Question: I have two div elements side by side, but for some reason there is a margin between them of a few pixels.
I cannot see why as there is no inheritance of a margin on these divs according to Chrome's dev tools.
This is the output i get:

My HTML:
'''
<div class="wrap">
<div class="menu_wrap center">
<div class="row">
<div style="width:200px;" class="display vdisplay brdr">Name</div>
<div style="width:100px;" class="display vdisplay brdr">Surname</div>
</div>
</div>
</div>
'''
My CSS including the possible inheritance attributes is:
'''
*, *:before, *:after {
-moz-box-sizing: border-box; -webkit-box-sizing: border-box; box-sizing: border-box;
}
body{
padding:0px;
margin:0px;
}
.wrap{
margin:0 auto;
width:900px;
background-color:#adadad;
padding-top:30px;
}
.center{
margin:0 auto;
}
.display{
display:inline-block;
}
.vdisplay{
vertical-align:top;
}
.menu_wrap{
width:850px;
}
.row{
margin-bottom:3px;
border:1px solid black;
width:100%;
}
.brdr{
border:1px solid black;
}
'''
I've included all the related elements that they could possibly inherit - I still don't know why this gap persists! Its driving me crazy!
Any one able to explain where this gap is coming from ?
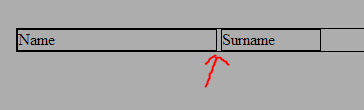
Answer: There's a bit of a strange behaviour when it comes to setting elements in the same line in HTML. There's a really good article about this problem and some solutions for it here:
<URL>
But I will give you the quick summary:
Basically, any elements that are placed on the same line will always have a space inbetween them (about 5px). This space isn't caused by margin, or padding.. it's literally just a space. In that article, the author equated it to having spaces inbetween words, which I think is probably the best way to think of it.
As for solutions, I usually find the best one is to not put any line breaks in-between the elements in your code. Obviously that can lead to things being a bit messy, but you can get around that by doing something like this:
'''
<div style="width:200px;" class="display vdisplay brdr">Name
</div><div style="width:100px;" class="display vdisplay brdr">Surname</div>
'''
Where the closing tag for the previous element is on the same line as the opening for the next.
Other options include setting a negative margin to counteract the space, or using 'float' instead, among other things. I find the CSS solutions to be a bit hacky though, and I'd rather prevent the problem rather than try to fight it back.